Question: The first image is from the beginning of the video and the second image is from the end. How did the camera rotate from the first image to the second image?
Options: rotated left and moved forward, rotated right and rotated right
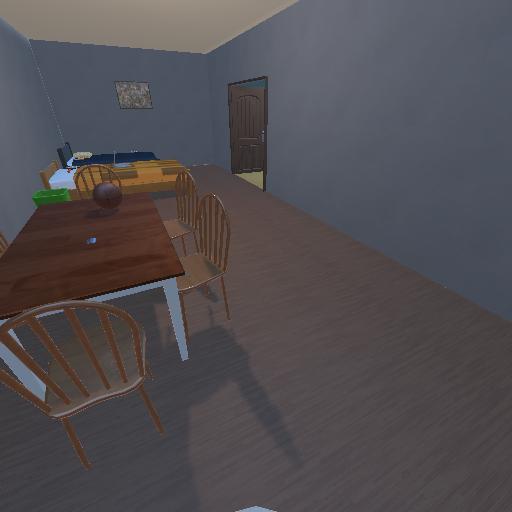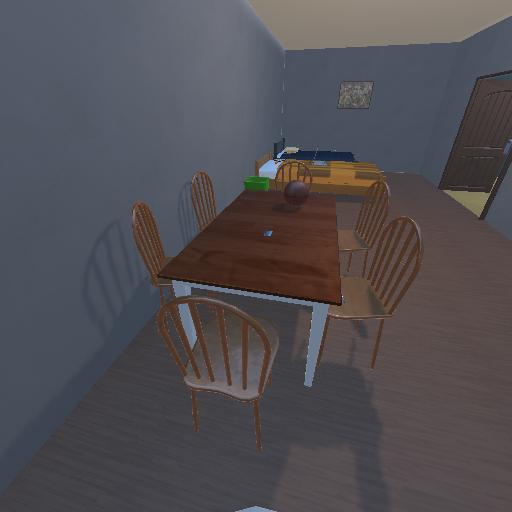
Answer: rotated left and moved forward